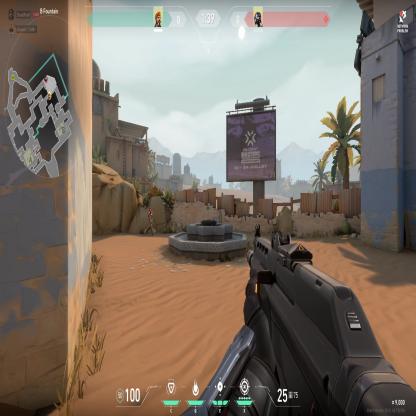
Label: enemy